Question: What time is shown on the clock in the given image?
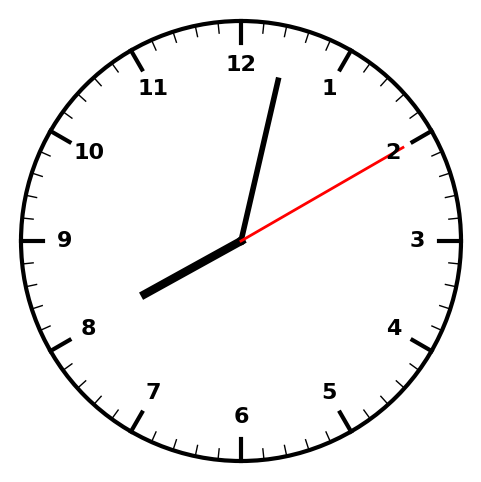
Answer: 08:02:10